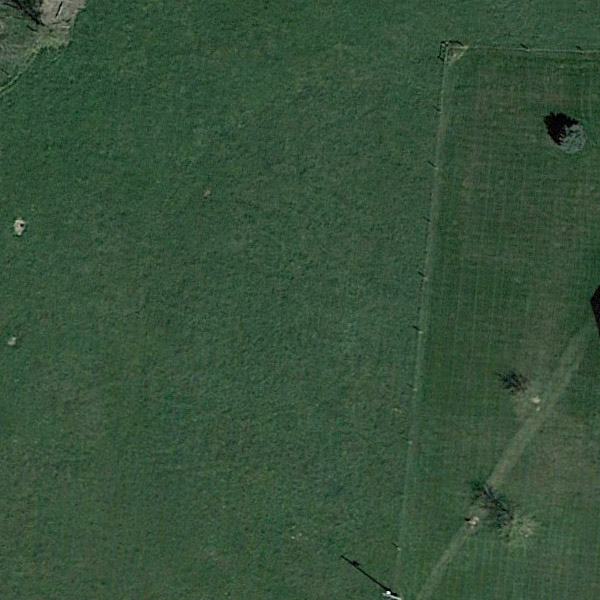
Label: Meadow